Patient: sex M, age 34
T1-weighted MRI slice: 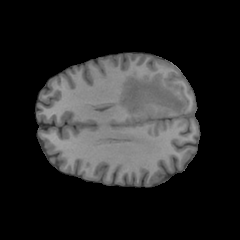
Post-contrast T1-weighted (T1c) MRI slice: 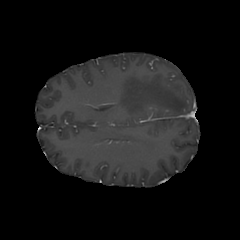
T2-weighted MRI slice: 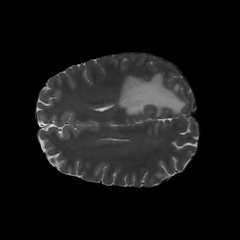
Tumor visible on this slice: yes
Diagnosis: Astrocytoma, IDH-mutant
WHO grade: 3